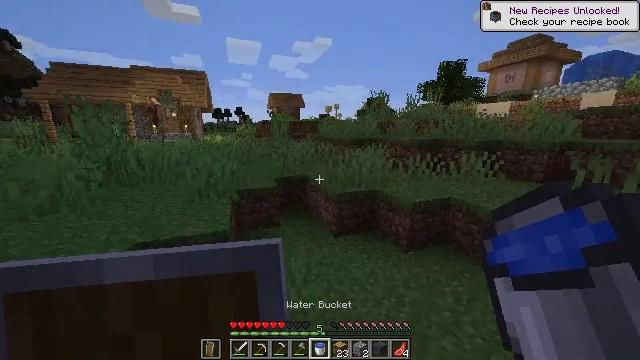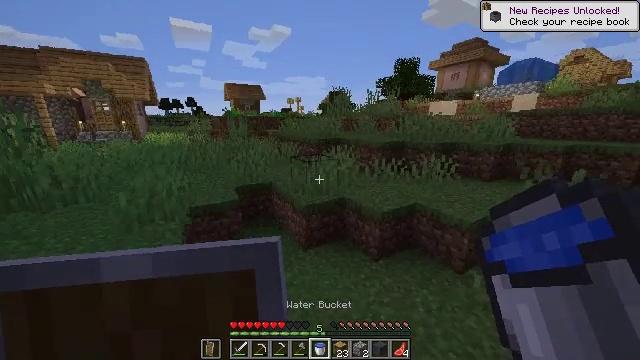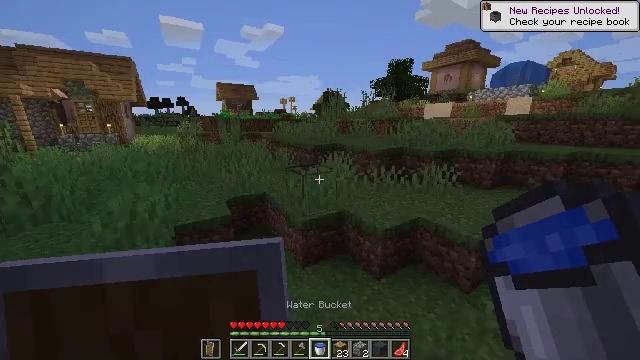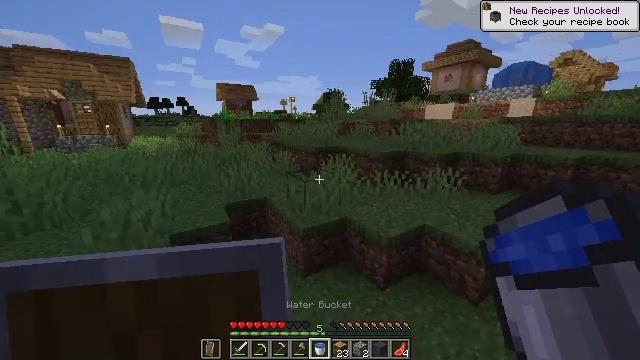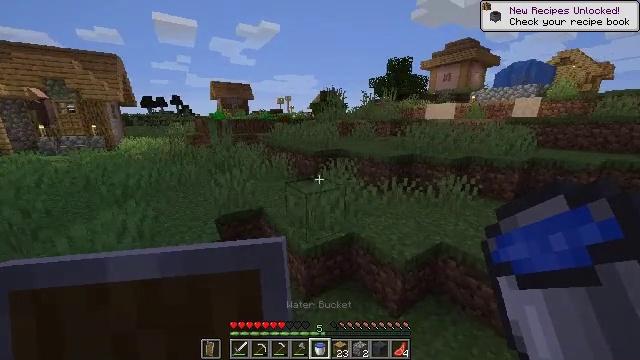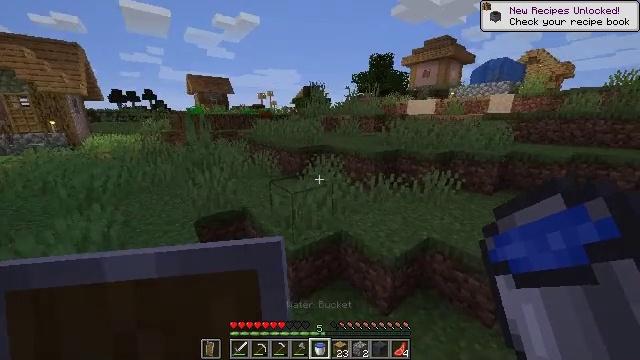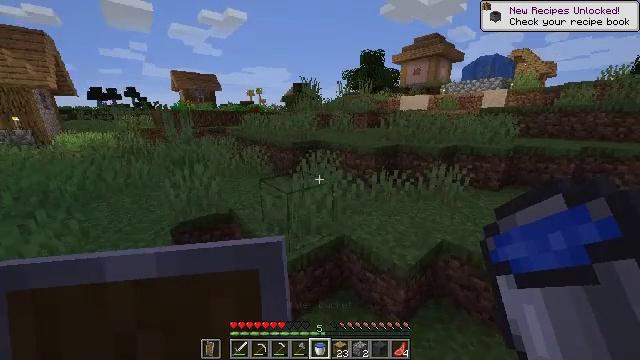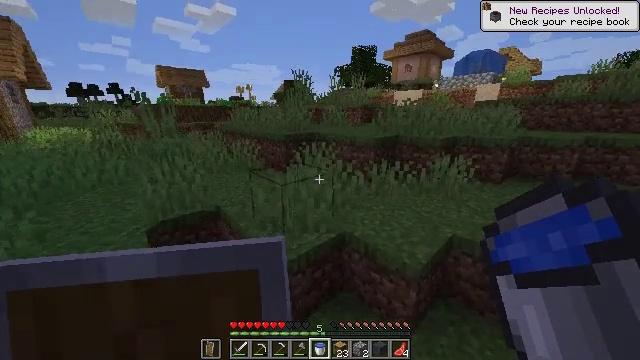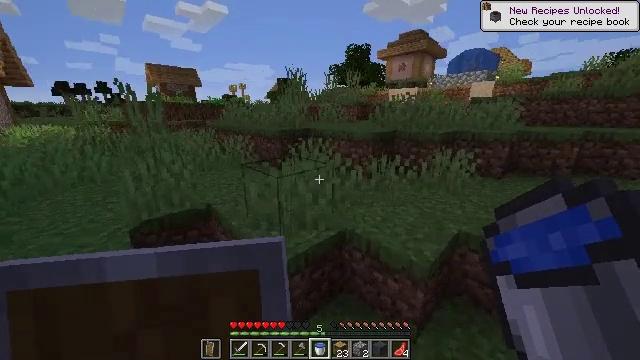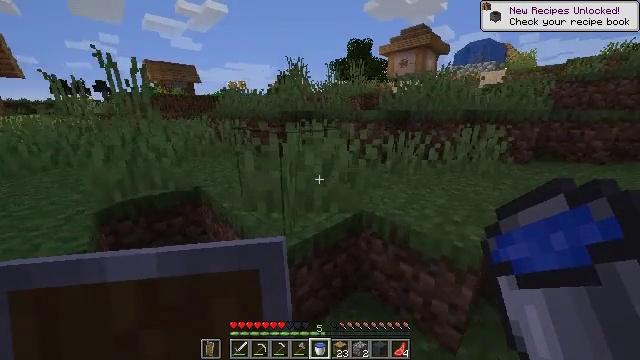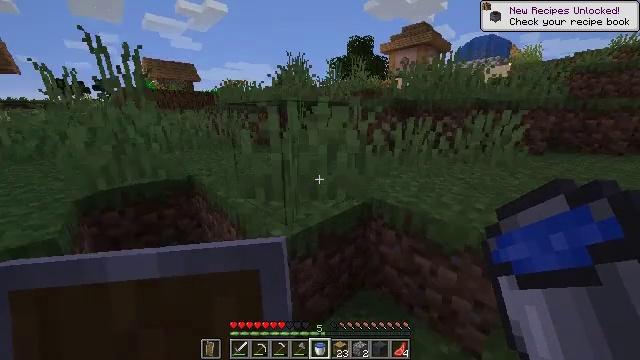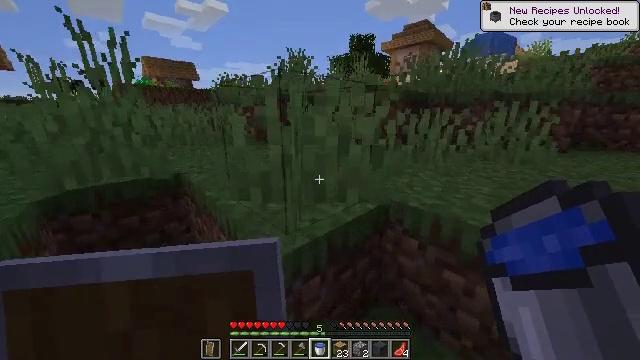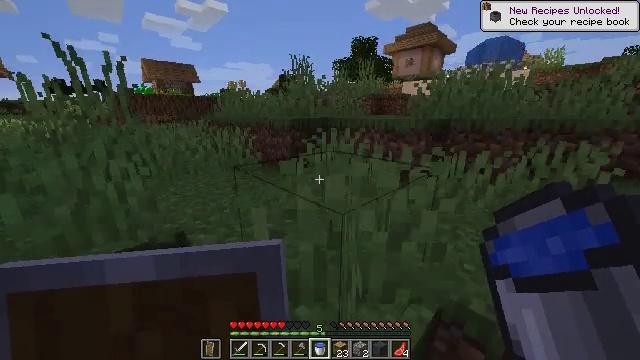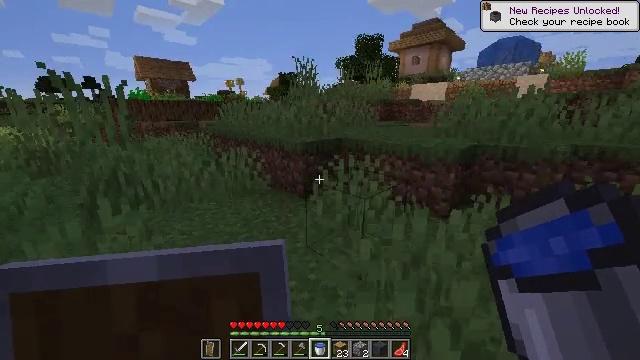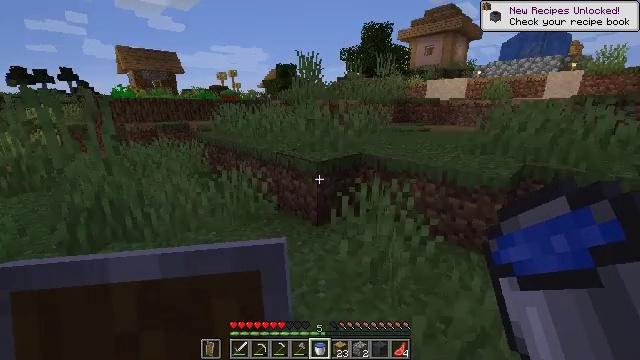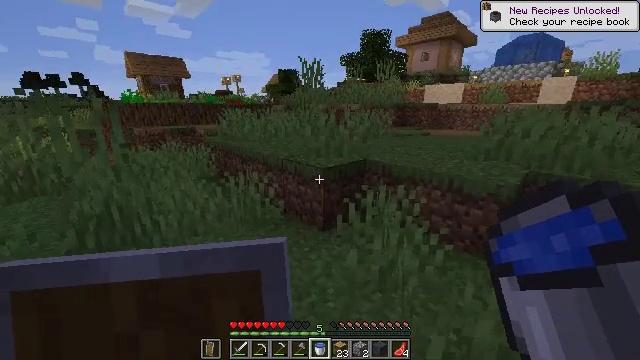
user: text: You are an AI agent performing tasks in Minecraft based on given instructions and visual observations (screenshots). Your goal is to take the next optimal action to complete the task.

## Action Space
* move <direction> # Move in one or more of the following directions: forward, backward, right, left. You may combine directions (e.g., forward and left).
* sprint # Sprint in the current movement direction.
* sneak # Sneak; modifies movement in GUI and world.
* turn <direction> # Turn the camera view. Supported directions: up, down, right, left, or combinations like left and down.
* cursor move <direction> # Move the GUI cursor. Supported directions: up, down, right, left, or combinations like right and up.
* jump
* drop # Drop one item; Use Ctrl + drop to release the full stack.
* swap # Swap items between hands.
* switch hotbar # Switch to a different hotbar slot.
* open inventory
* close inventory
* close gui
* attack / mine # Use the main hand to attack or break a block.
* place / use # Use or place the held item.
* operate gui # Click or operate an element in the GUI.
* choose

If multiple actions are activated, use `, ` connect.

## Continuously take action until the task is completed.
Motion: motion action
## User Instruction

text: Mine grass block from the ground.
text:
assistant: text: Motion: move forward, sprint, turn right and down, jump
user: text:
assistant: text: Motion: move forward, sprint, turn right, jump
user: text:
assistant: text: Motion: move forward, sprint, jump
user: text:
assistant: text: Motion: move forward, sprint, jump
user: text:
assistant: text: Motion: move forward, sprint, turn right and down, jump
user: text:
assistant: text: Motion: move forward, sprint, turn right, jump
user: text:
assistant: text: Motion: move forward, sprint, turn right, jump
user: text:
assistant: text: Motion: move forward, sprint, turn right, jump
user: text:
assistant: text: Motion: move forward, sprint, jump
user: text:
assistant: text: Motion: move forward, sprint, jump
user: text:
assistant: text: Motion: move forward, sprint, jump
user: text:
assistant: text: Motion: move forward, sprint, jump
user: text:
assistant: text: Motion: move forward, sprint, jump
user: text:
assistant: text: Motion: move forward, sprint, jump
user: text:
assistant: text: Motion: move forward, sprint, jump
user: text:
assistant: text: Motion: move forward, sprint, jump
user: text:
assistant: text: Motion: move forward, sprint, jump
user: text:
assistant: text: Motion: move forward, sprint, jump
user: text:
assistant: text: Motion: move forward, sprint, jump
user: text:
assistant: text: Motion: move forward, sprint, jump
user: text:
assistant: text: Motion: move forward, sprint, jump
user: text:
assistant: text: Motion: move forward, sprint, jump
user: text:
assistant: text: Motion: move forward, sprint, jump
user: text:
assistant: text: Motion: move forward, sprint, turn left, jump
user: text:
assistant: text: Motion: move forward, sprint, jump
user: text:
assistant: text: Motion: move forward, sprint, jump
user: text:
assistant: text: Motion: move forward, sprint, turn left, jump
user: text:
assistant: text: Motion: move forward, sprint, turn left, jump
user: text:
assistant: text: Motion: move forward, sprint, jump
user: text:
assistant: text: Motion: move forward, sprint, turn left, jump